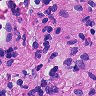
Metastatic tissue present: no